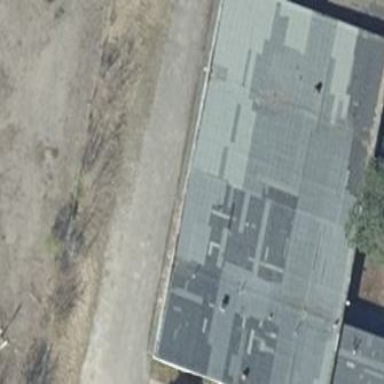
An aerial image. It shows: Building with bowling alley inside.